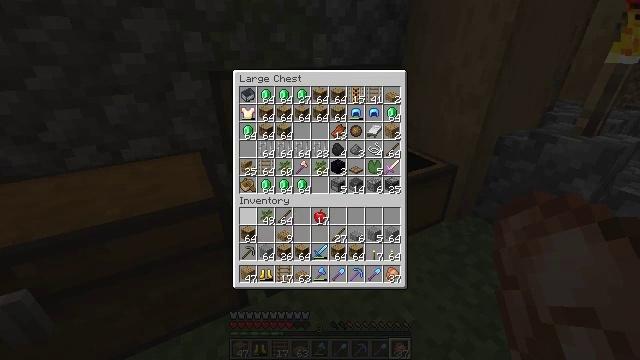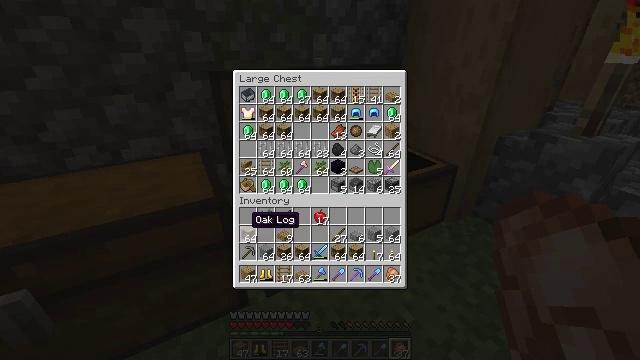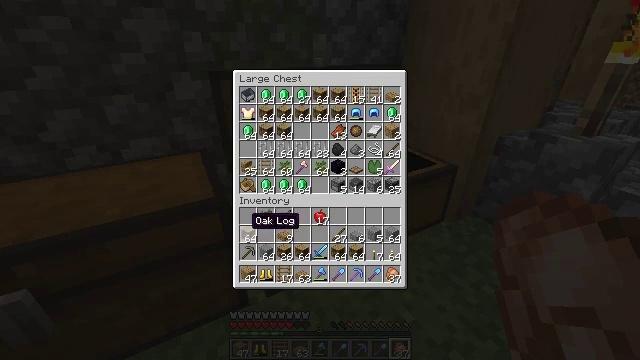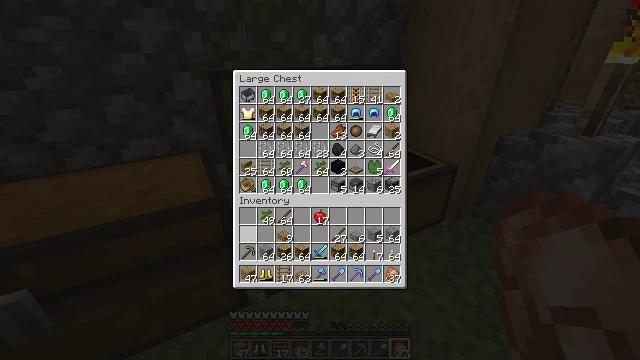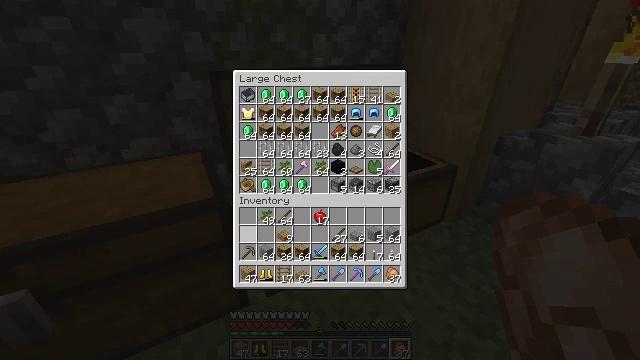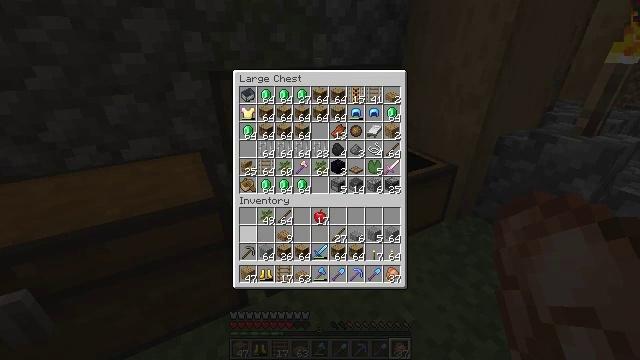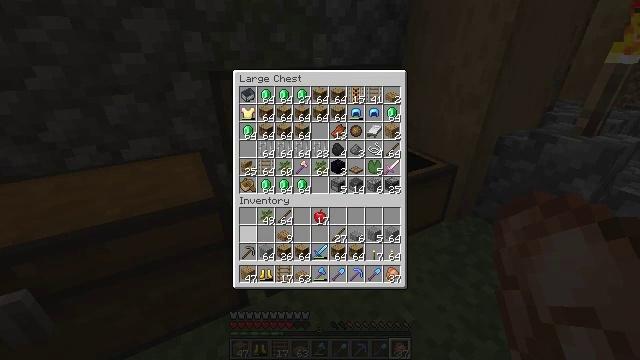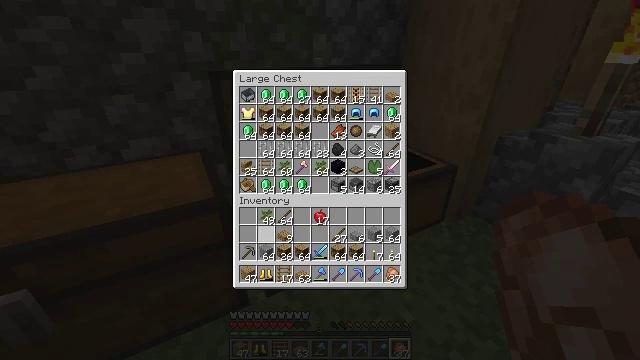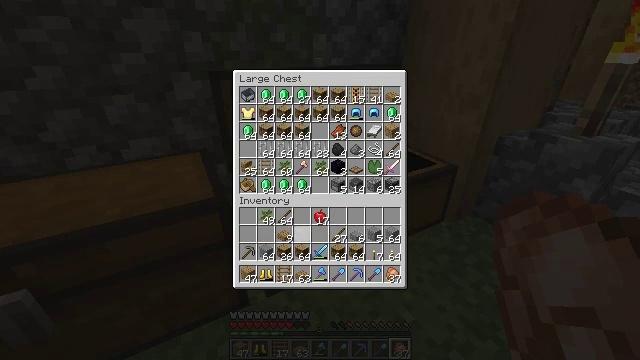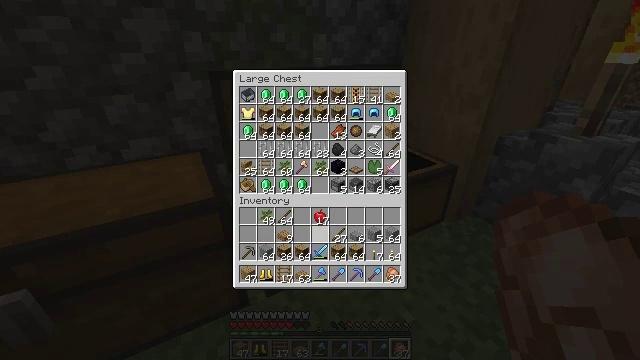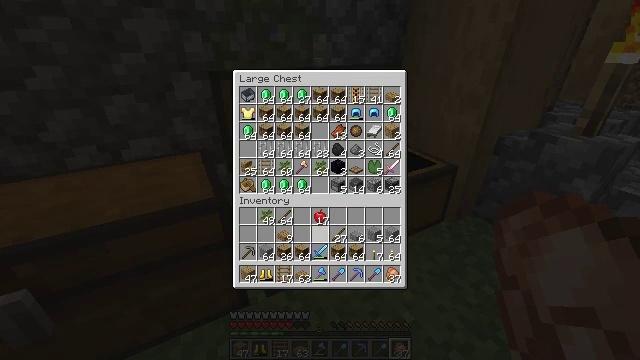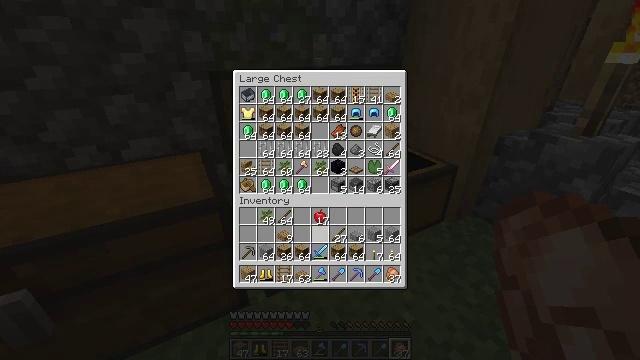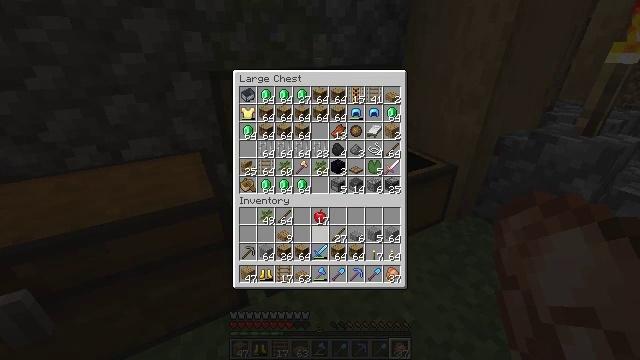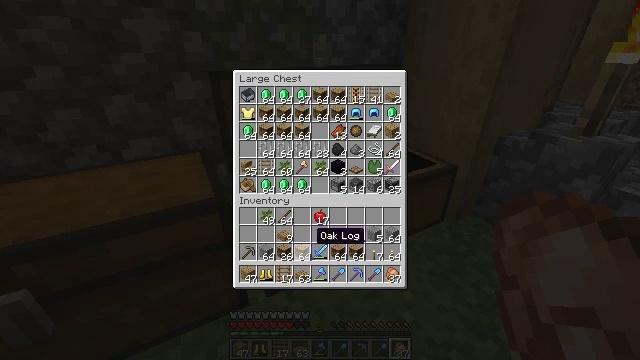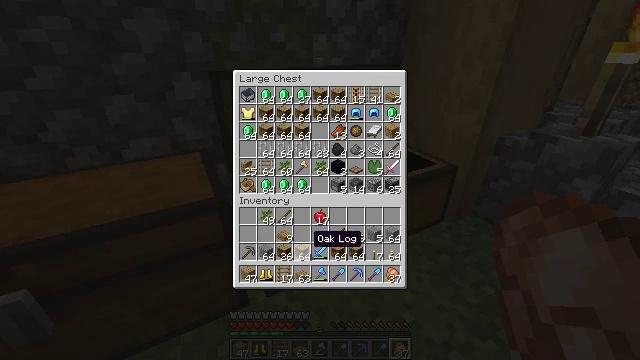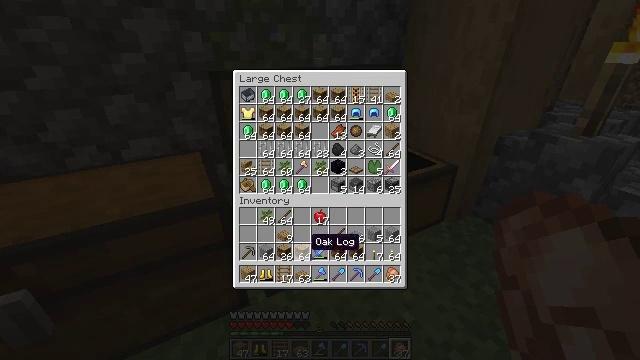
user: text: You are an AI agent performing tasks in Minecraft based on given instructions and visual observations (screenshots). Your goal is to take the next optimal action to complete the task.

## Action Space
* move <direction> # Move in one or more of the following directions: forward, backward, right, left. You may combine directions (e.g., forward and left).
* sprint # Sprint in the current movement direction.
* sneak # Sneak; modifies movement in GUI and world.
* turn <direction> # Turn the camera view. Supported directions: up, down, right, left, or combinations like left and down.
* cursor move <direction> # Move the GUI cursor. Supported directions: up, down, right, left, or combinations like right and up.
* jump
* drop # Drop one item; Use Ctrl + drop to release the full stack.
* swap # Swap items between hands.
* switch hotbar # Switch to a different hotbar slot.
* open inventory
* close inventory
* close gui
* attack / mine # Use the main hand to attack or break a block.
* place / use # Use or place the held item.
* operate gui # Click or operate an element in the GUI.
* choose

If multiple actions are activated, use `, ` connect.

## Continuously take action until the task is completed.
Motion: motion action
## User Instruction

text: Create a polished andesite slab using polished andesite.
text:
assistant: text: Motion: sneak, cursor move down, operate gui
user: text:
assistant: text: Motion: sneak
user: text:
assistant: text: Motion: sneak, operate gui
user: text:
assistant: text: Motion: sneak, operate gui
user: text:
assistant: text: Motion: sneak, operate gui
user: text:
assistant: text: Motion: sneak
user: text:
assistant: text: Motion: sneak, cursor move right
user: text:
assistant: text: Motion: sneak, cursor move right
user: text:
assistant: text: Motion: sneak, cursor move right
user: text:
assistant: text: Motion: sneak
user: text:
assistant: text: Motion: sneak
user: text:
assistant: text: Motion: sneak
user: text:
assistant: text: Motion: sneak
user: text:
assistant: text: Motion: sneak
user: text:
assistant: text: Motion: sneak
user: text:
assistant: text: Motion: sneak
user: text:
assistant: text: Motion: sneak
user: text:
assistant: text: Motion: sneak, operate gui
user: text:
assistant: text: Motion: sneak, operate gui
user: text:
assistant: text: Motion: sneak, cursor move left
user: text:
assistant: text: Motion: sneak
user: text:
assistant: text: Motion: sneak
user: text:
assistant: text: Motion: sneak
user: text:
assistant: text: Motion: sneak
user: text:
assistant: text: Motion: sneak
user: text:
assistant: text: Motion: sneak, operate gui
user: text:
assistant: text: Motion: sneak, operate gui
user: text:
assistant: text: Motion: sneak, cursor move right, operate gui
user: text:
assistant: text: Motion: sneak, cursor move right
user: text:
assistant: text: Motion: sneak, cursor move right